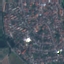
Label: Residential